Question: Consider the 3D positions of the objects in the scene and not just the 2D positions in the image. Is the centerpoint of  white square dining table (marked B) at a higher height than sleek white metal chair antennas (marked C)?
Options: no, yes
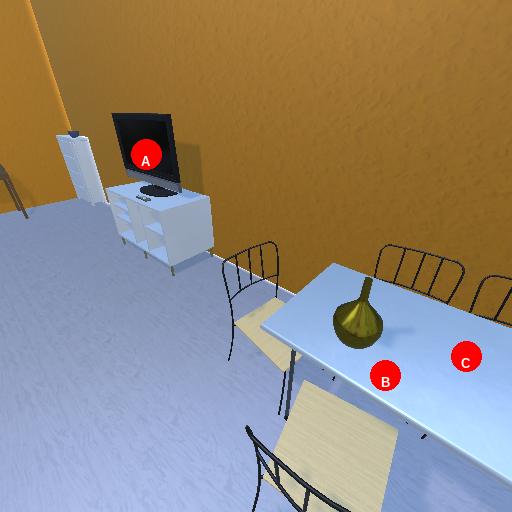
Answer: no